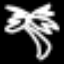
Label: palm tree